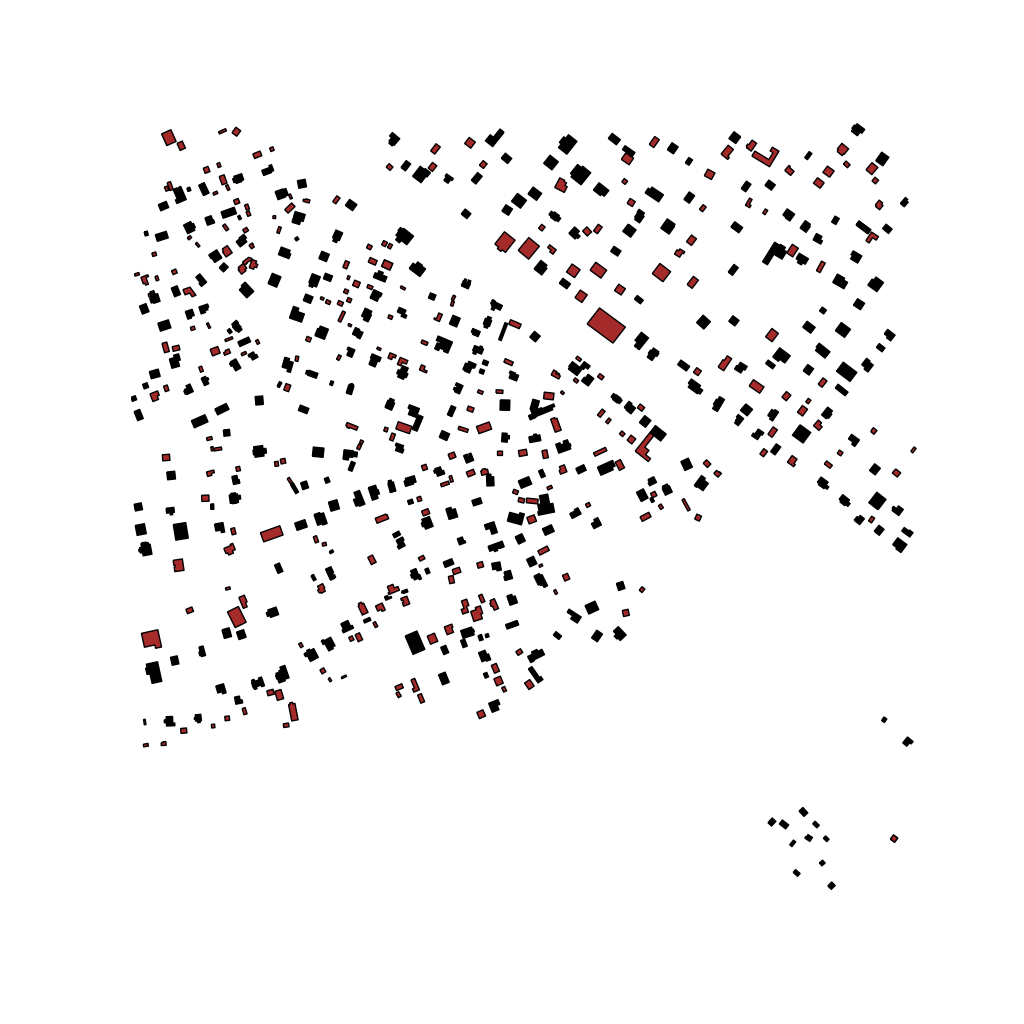
Tags: overhead vector_map, business, recreation, residential, individual_rise, low_rise, density_3, Building, Facility, 1.0 km²